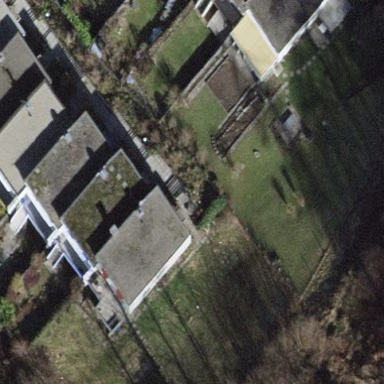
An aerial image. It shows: Terrace building.